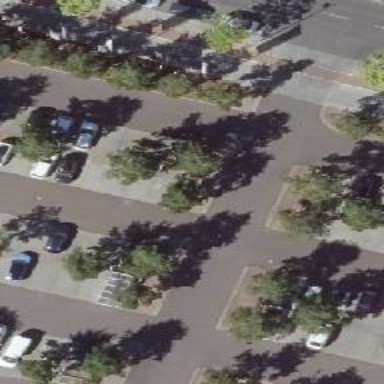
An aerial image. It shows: Asphalt parking aisle designated as service road.